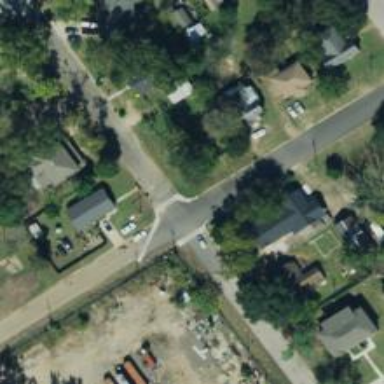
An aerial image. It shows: Road with stop sign.